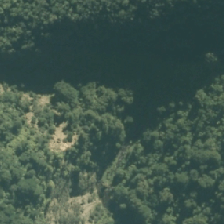
Land cover: broadleaved_indigenous_hardwood